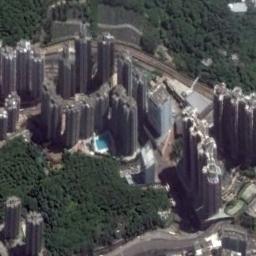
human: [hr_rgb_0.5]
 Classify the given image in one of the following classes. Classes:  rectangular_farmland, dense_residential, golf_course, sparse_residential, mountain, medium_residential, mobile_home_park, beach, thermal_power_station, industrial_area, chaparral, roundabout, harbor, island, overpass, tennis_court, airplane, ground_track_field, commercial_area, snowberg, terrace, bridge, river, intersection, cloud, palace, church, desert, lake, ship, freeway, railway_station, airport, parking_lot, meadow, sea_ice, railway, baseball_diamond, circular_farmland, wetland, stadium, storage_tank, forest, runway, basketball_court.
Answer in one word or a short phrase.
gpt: commercial_area